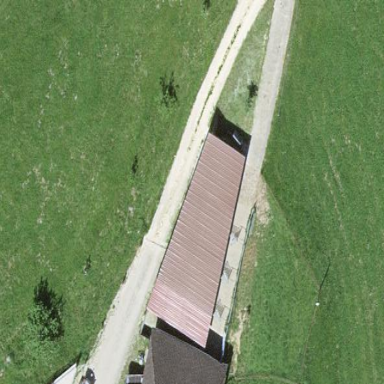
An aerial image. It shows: Farm auxiliary building.